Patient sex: M
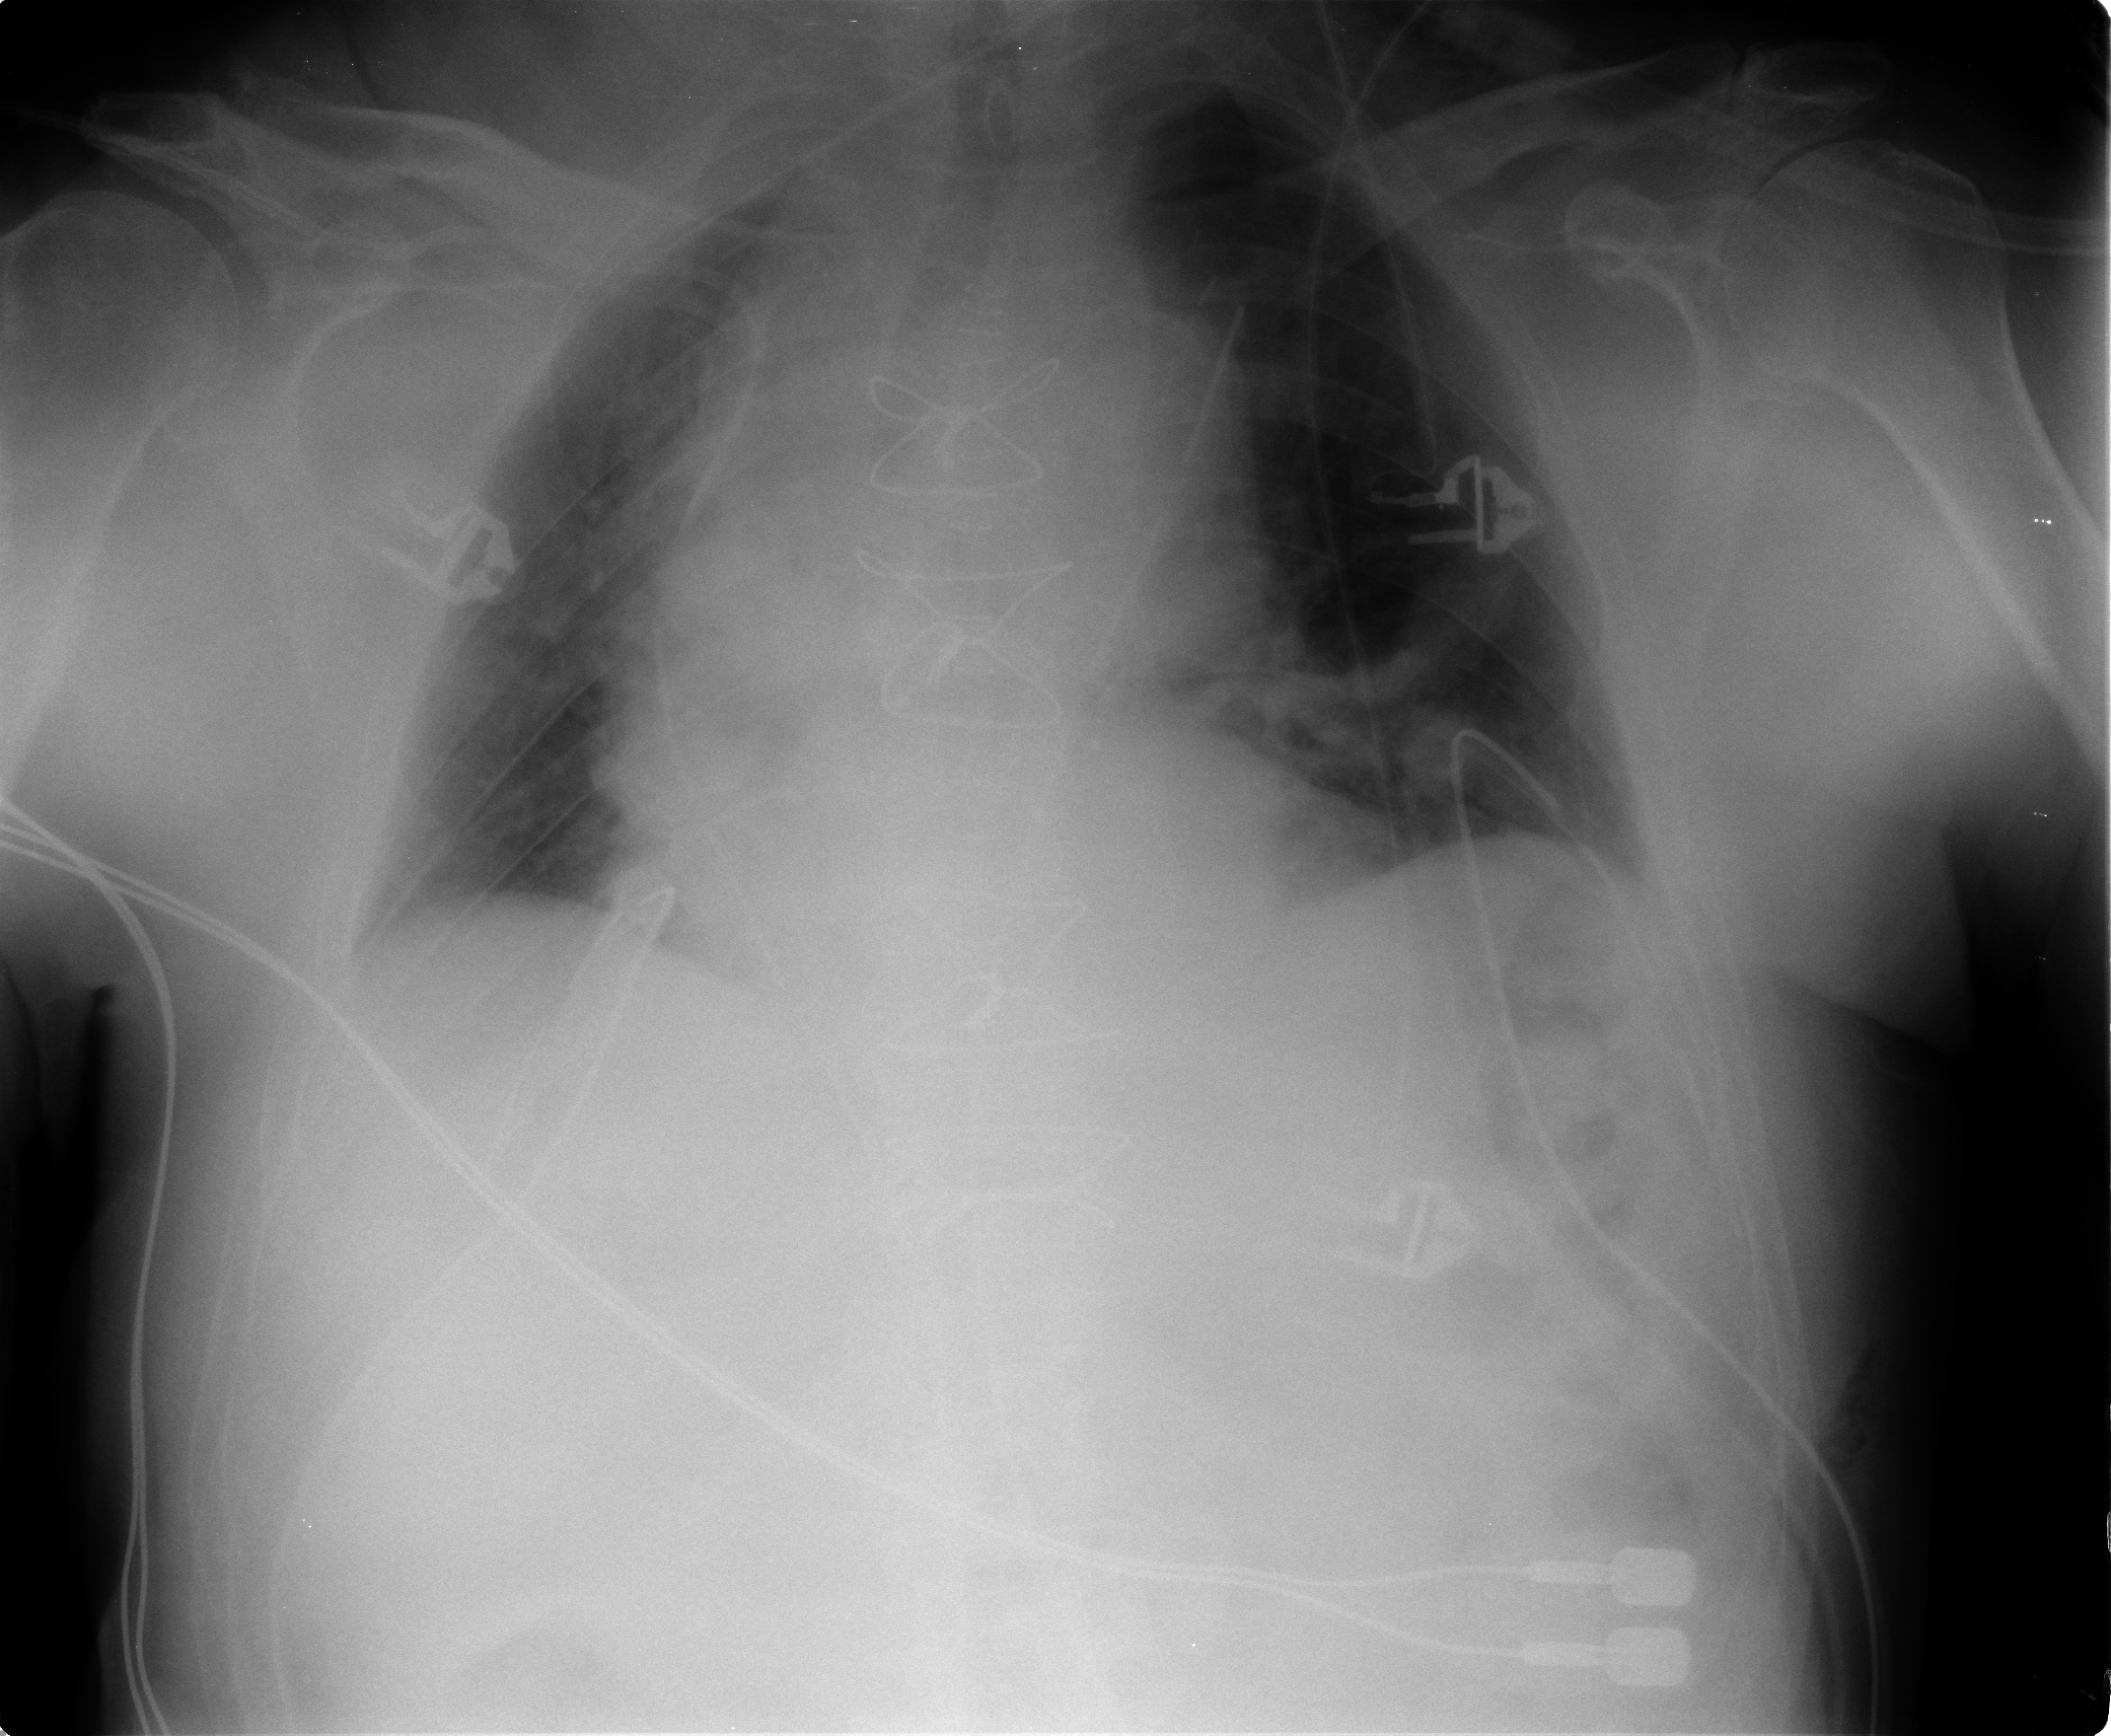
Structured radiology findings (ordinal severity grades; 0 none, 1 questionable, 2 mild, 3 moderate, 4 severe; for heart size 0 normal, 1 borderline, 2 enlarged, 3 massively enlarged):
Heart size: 2
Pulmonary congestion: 2
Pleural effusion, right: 2
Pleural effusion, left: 1
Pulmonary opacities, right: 0
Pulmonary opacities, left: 0
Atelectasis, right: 2
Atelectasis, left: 2